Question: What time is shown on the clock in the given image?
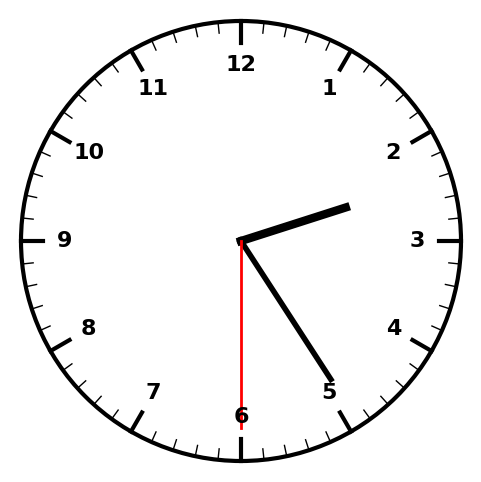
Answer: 02:24:30